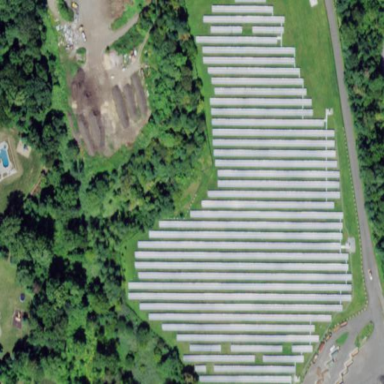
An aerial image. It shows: Solar power plant with photovoltaic panels generating electricity. The plant is enclosed by fence.